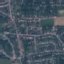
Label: Residential